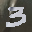
Label: 3